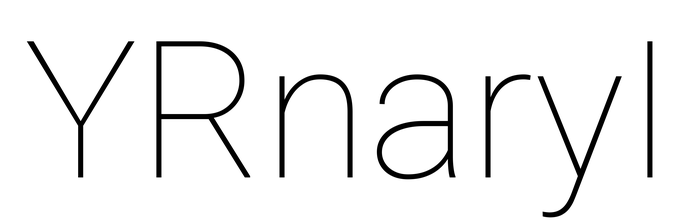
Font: Roboto_Thin